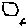
Label: hexagon